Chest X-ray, AP view. Patient: 31 years old, sex M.
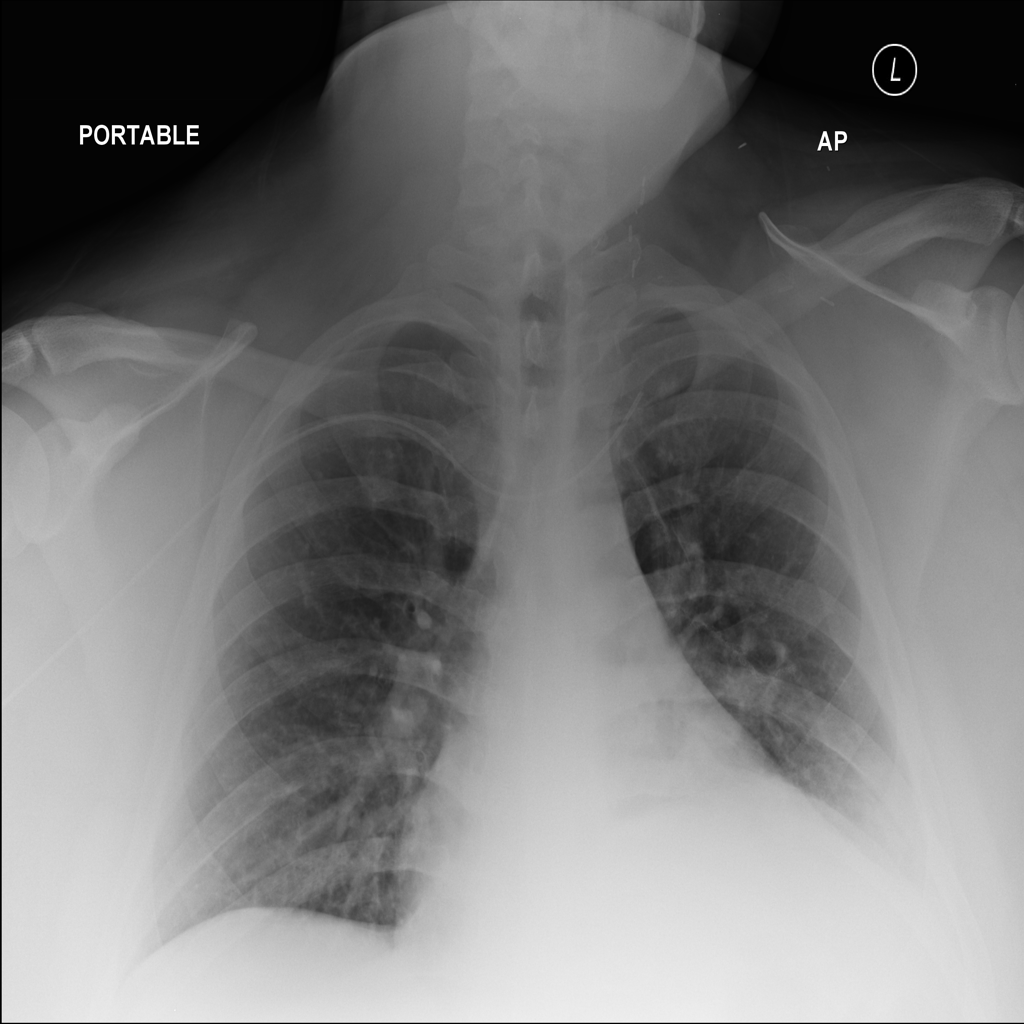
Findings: No Finding